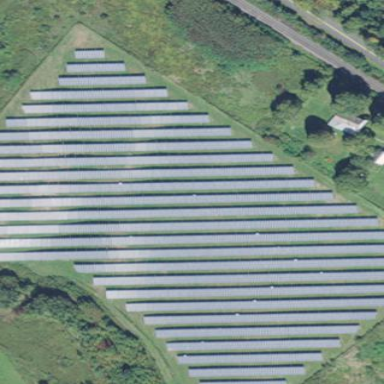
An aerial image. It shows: Solar power plant using photovoltaic technology.